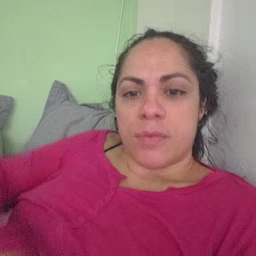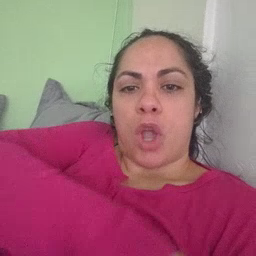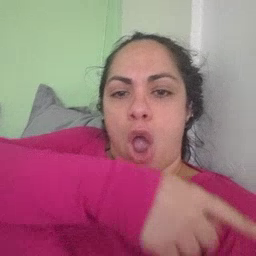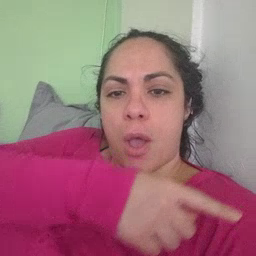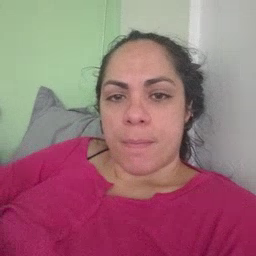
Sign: arm